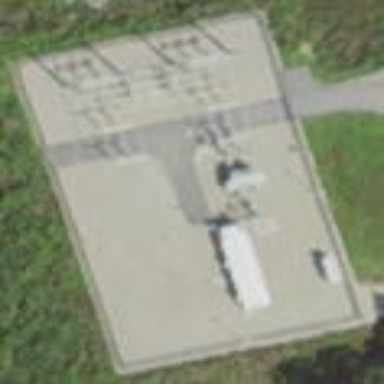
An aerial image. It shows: Distribution level power substation with surrounding fence.